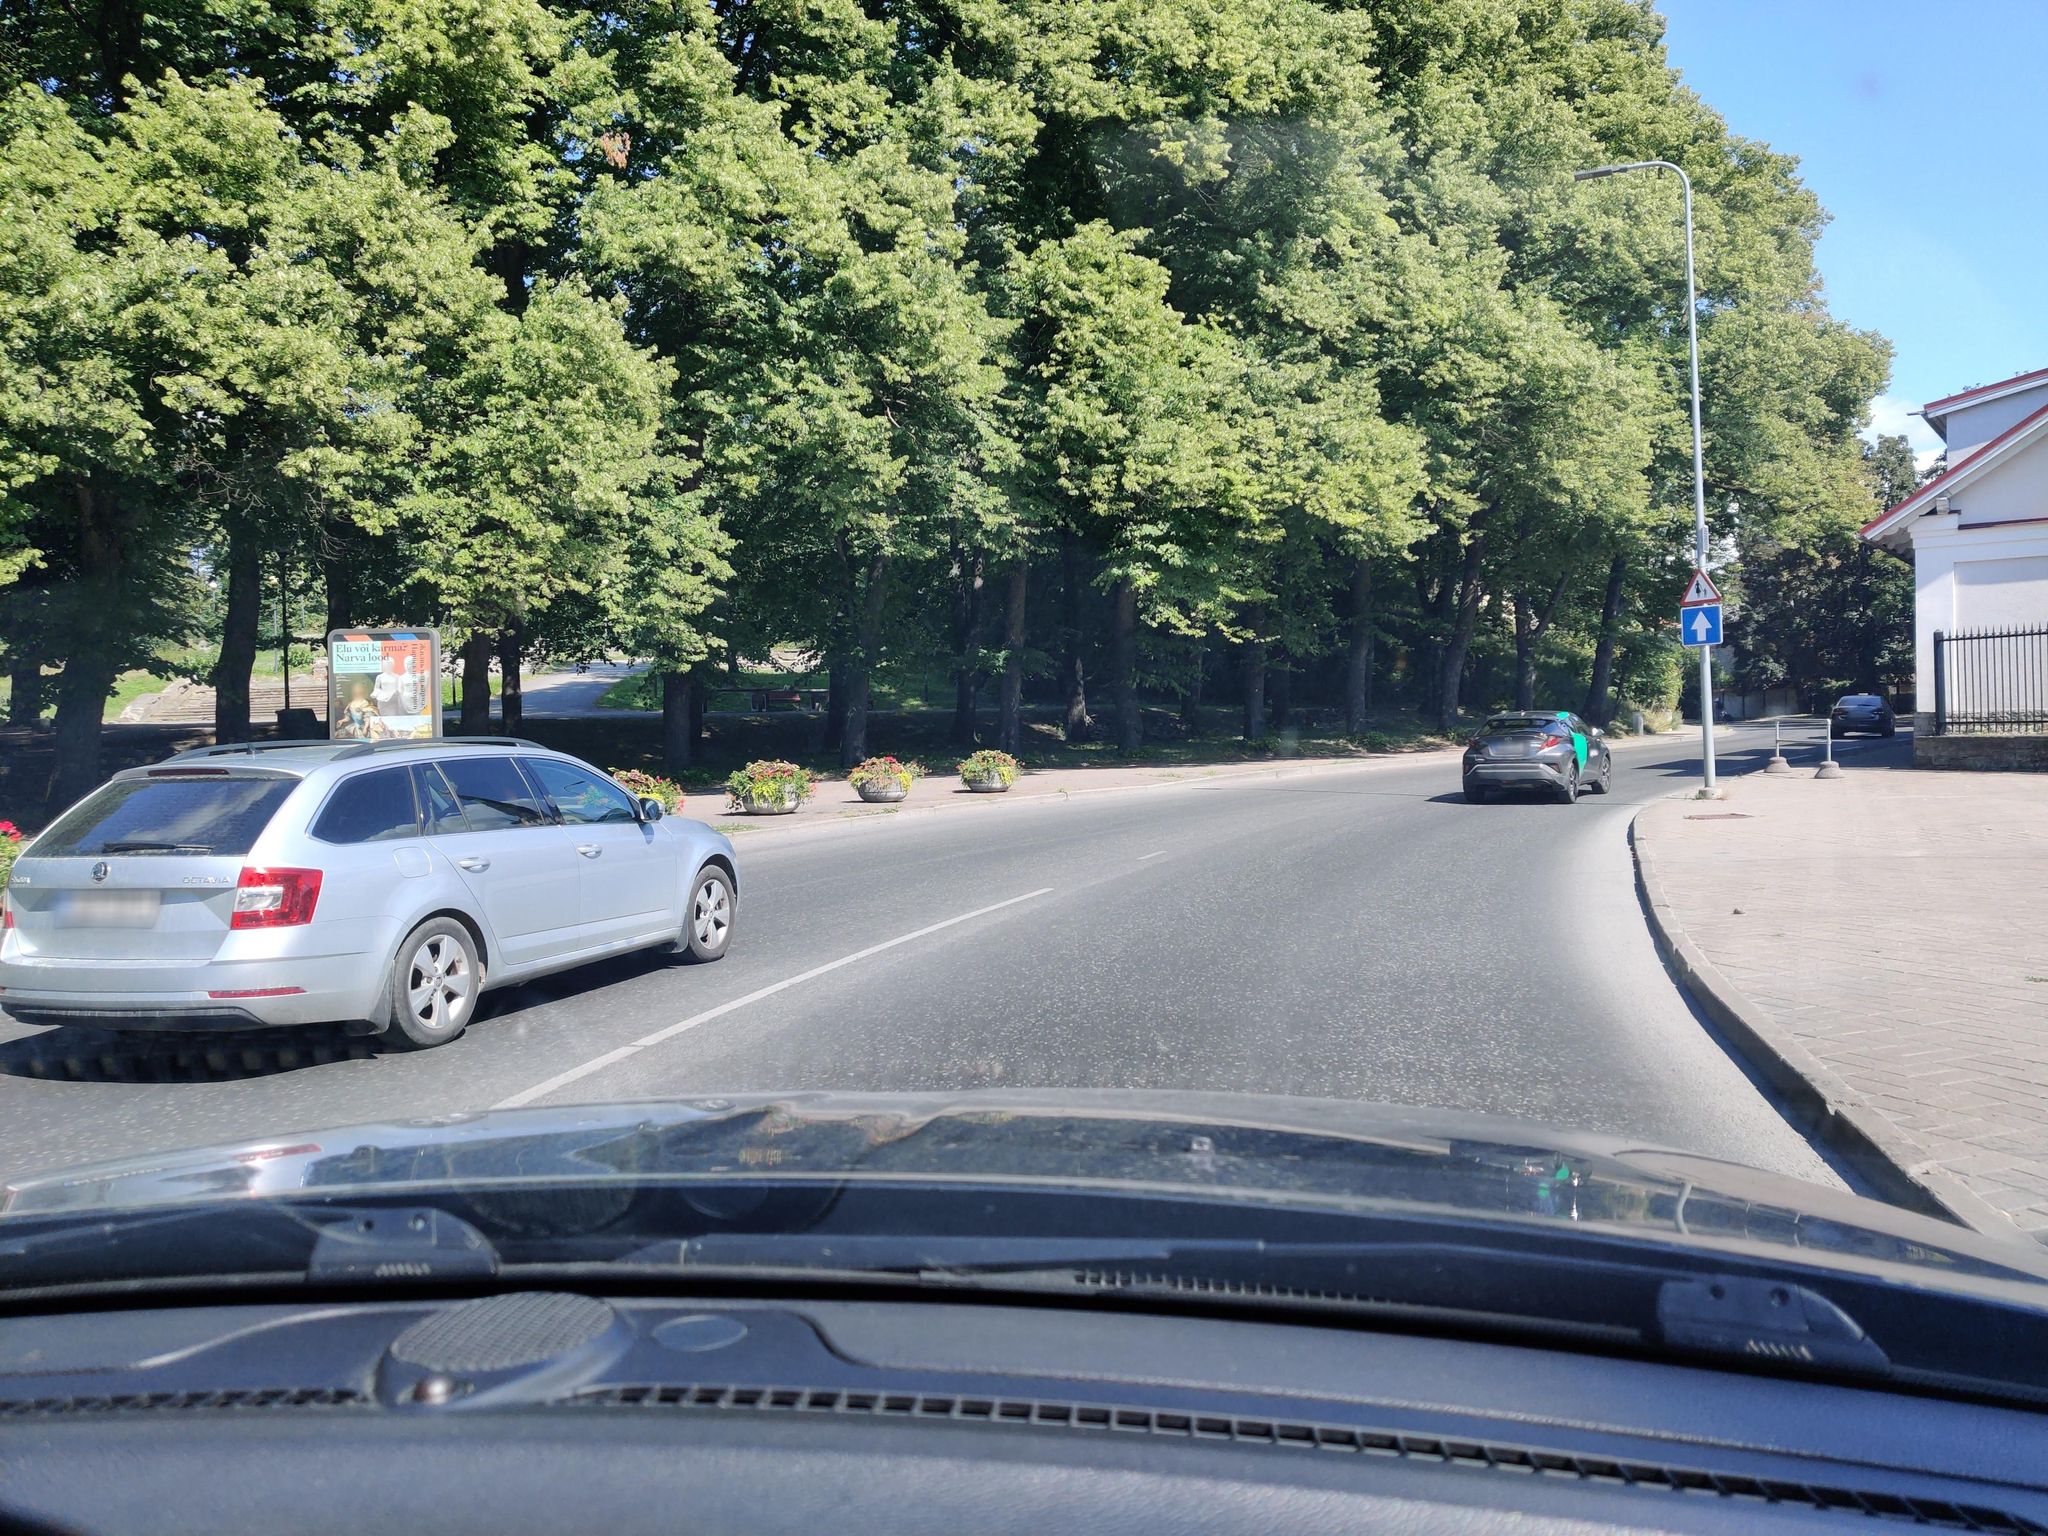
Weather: clear
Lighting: day
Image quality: good
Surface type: driving surface
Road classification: path, footway
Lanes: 1
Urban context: urban centre
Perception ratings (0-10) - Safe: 3.54, Lively: 8.42, Beautiful: 7.85, Boring: 1.85, Depressing: 1.26, Wealthy: 4.41